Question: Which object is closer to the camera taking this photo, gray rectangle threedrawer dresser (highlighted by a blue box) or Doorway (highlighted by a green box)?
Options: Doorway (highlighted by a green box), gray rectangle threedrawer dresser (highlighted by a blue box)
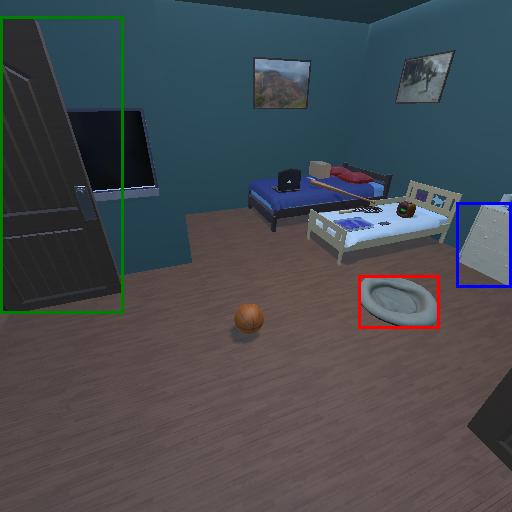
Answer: Doorway (highlighted by a green box)